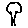
Label: tree